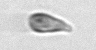
Label: Cryptophyta